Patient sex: M
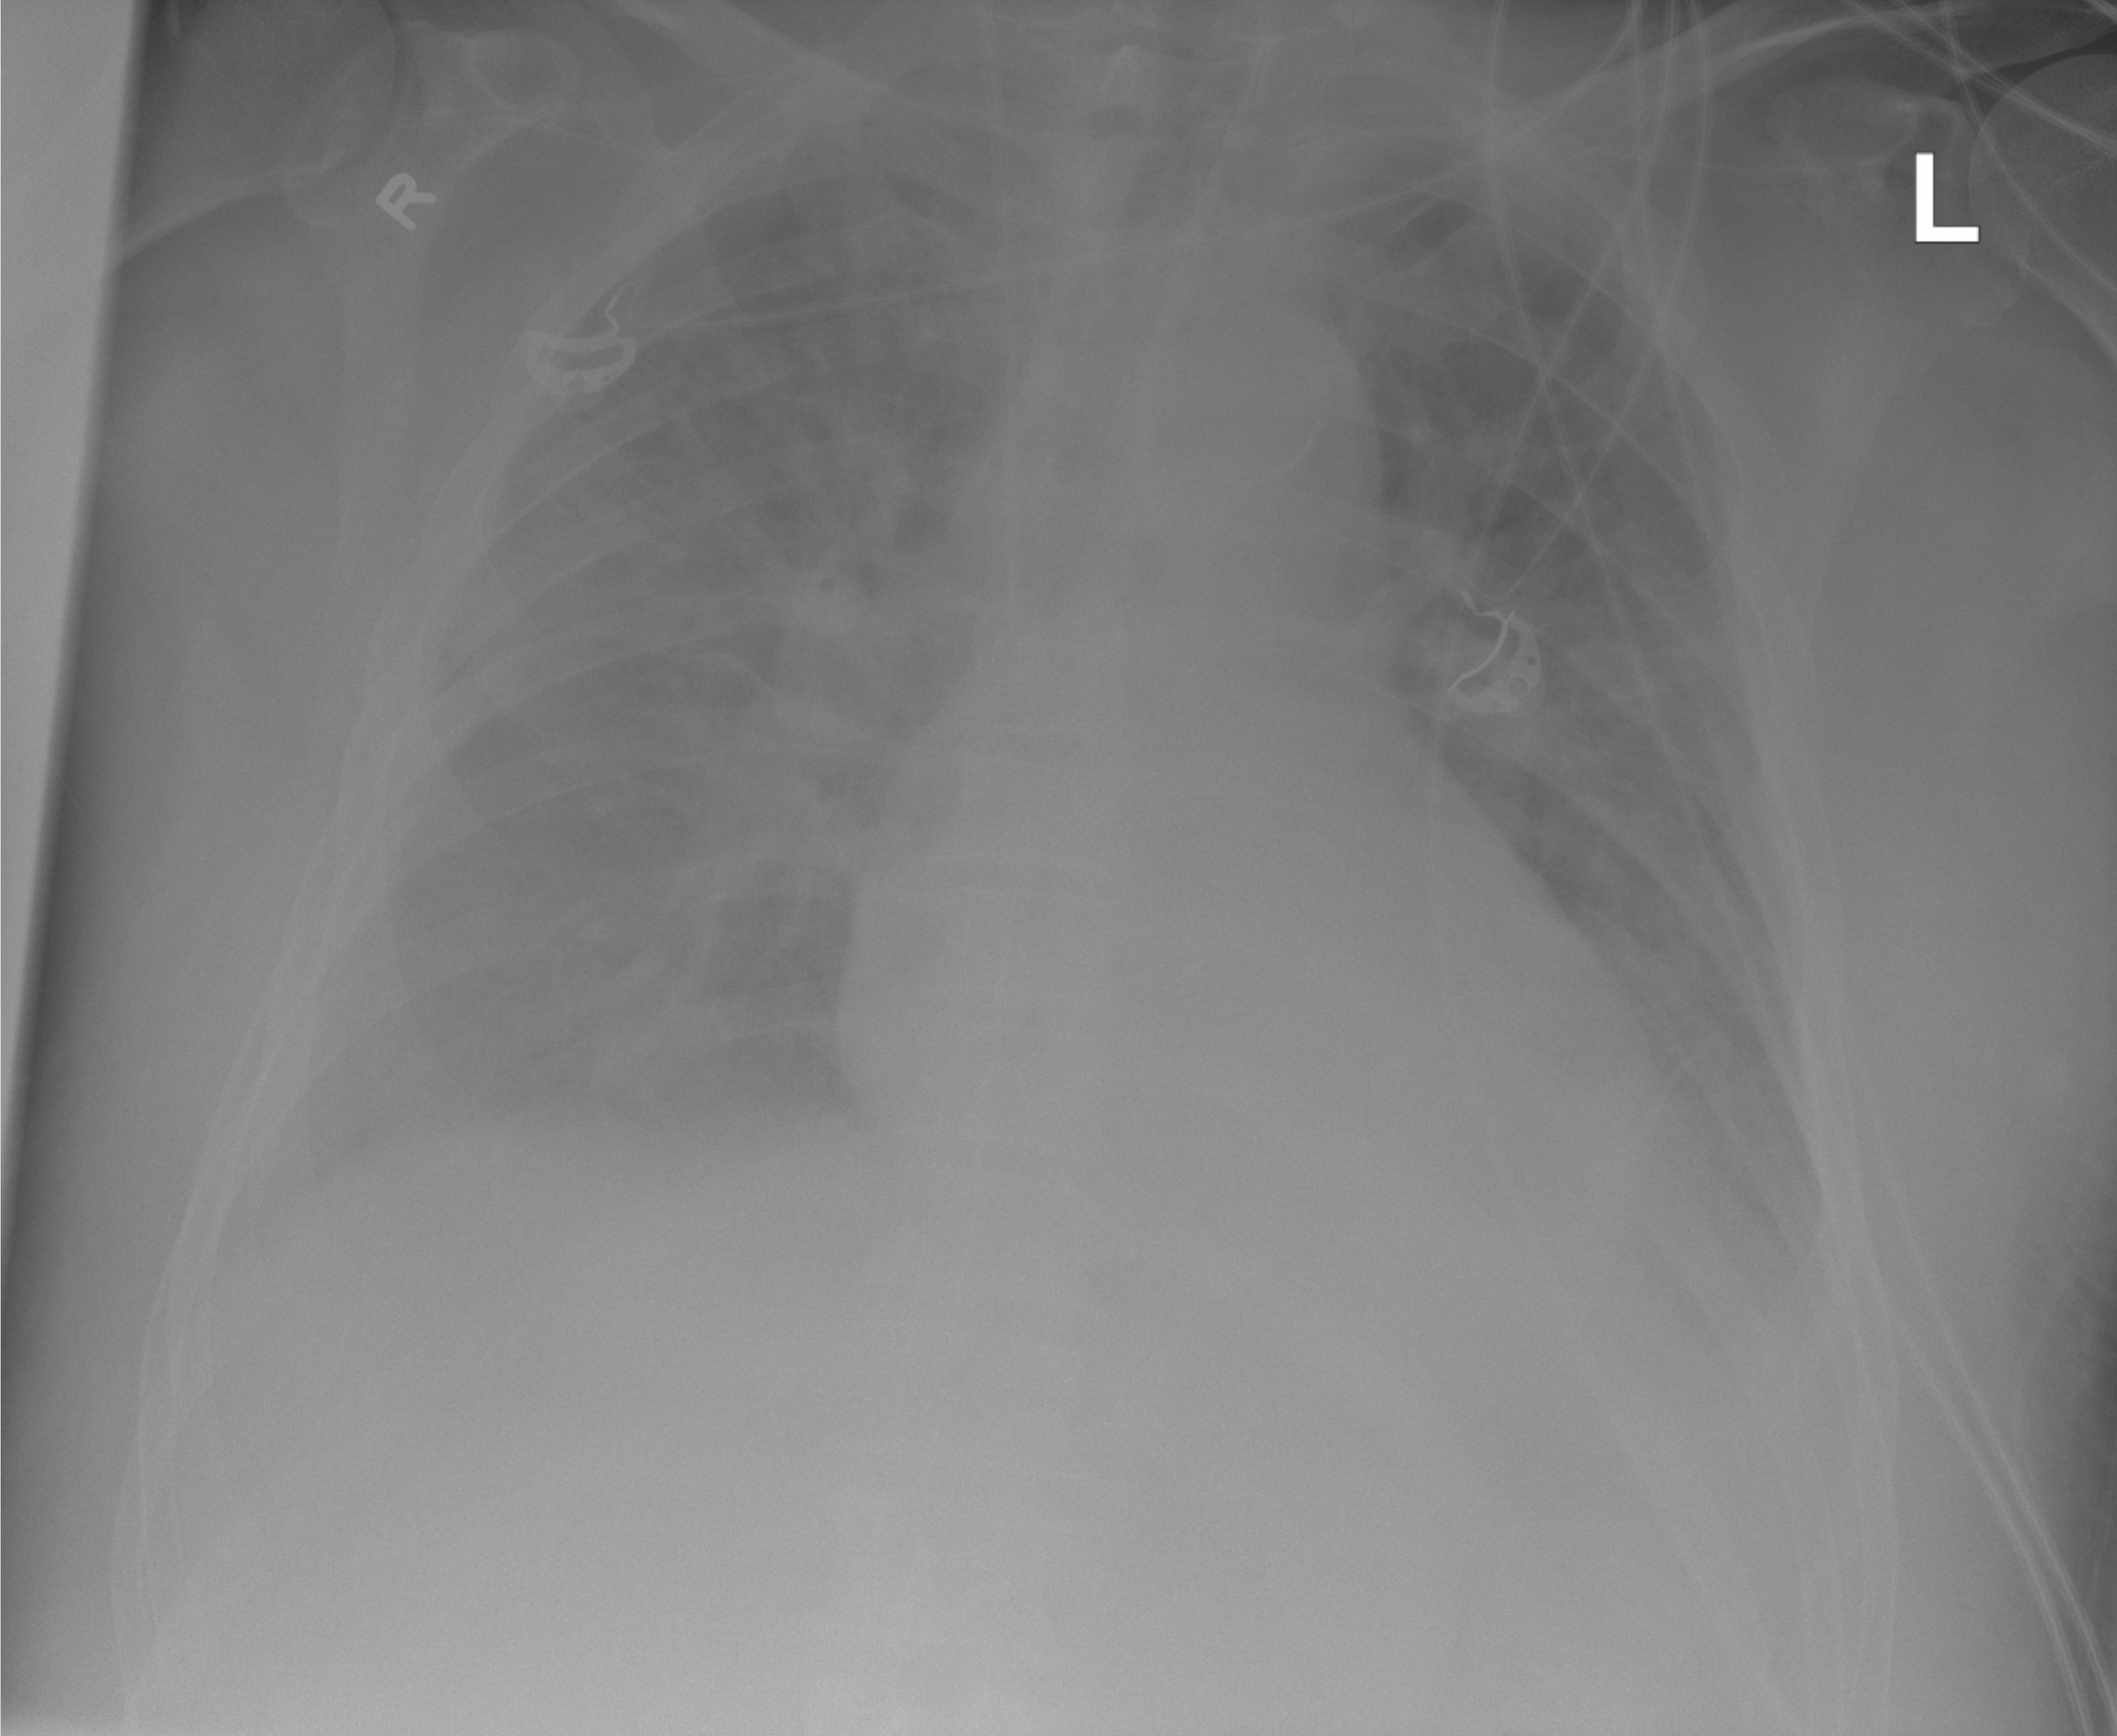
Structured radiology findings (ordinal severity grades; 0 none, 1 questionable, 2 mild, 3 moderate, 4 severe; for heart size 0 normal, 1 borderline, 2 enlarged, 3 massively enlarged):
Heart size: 1
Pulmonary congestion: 3
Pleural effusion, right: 2
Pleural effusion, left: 2
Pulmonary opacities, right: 0
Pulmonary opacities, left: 0
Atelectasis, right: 2
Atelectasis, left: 2